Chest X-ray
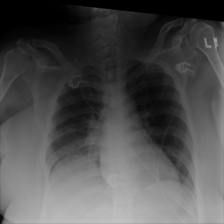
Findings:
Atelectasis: negative
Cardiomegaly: negative
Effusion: negative
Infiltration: negative
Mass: negative
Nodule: negative
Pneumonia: negative
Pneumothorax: negative
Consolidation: negative
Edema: negative
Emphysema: negative
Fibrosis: negative
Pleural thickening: negative
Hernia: negative